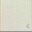
Piece: xx